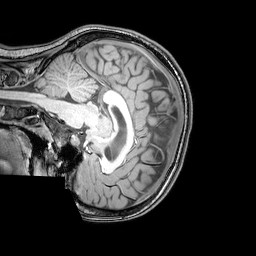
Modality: T1w
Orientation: sagittal
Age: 25
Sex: female
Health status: healthy
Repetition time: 0.081 s
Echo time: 0.037 s